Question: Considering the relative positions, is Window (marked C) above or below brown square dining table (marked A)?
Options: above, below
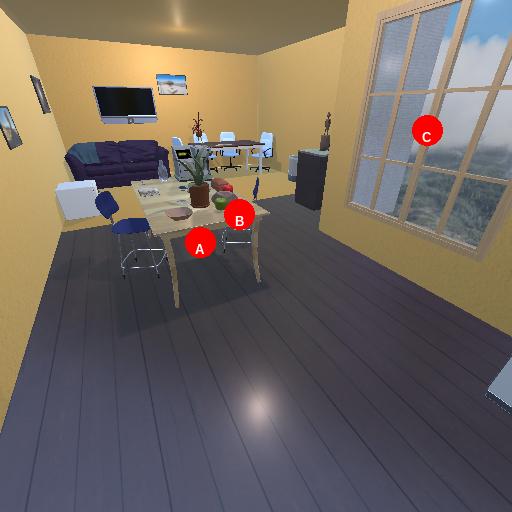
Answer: above